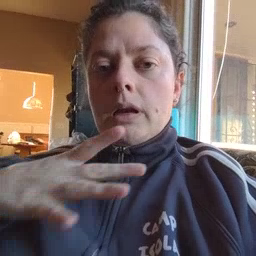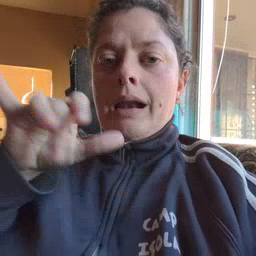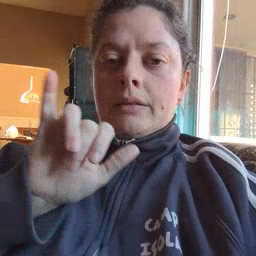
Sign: like